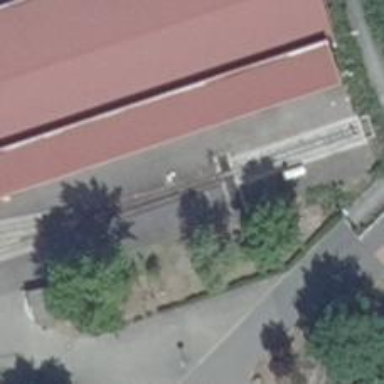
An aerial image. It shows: Railway signal.